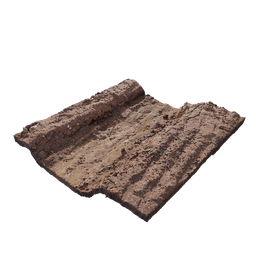
Label: nature